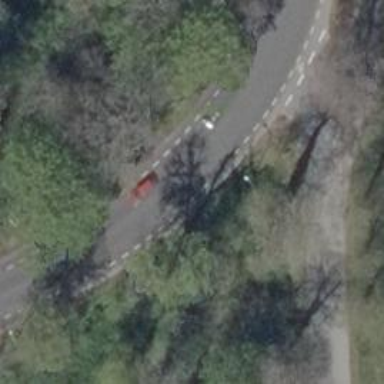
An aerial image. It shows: Tertiary road with asphalt surface and lane for cyclists on both sides.